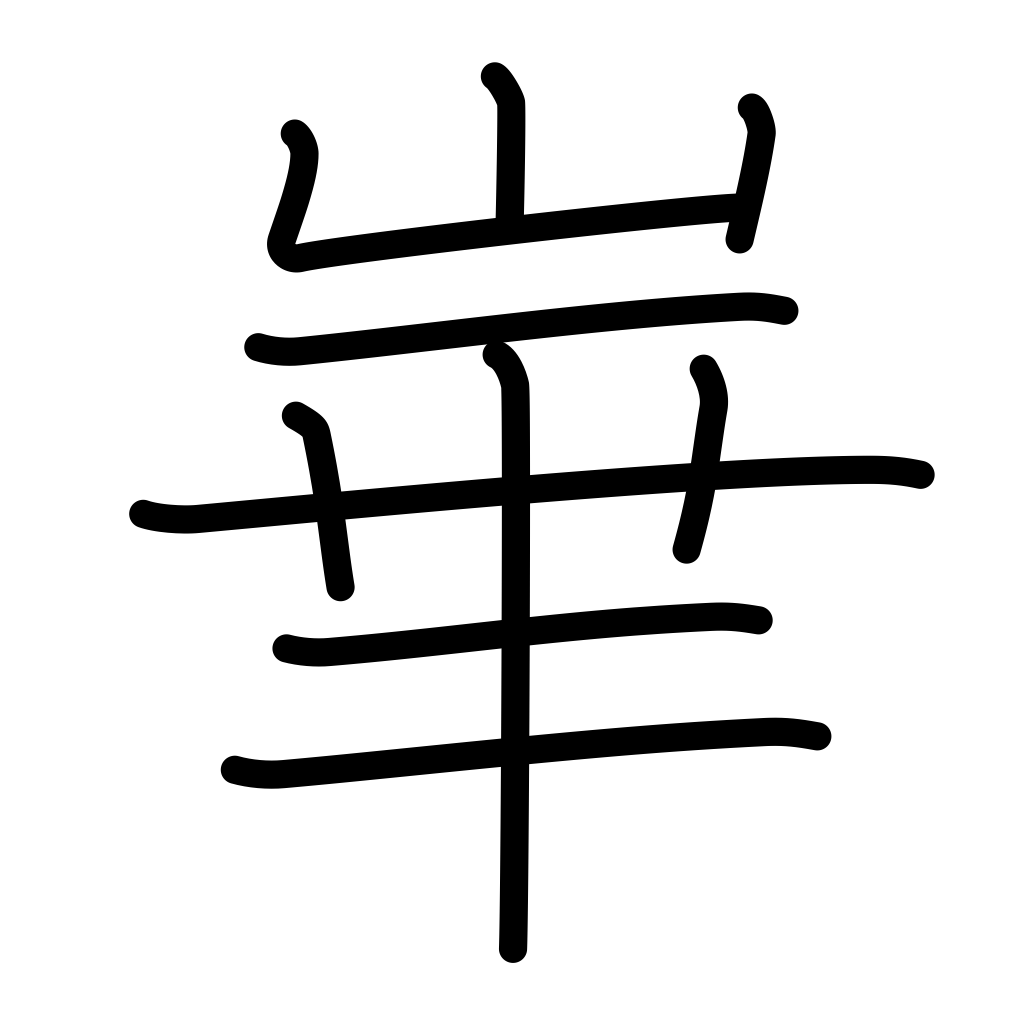
Meaning: name of mountain